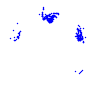
Particle: pion